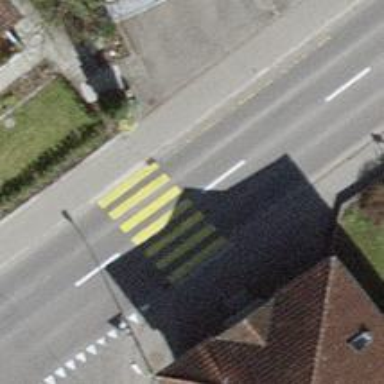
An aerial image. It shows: Marked crossing on the road with clear markings.